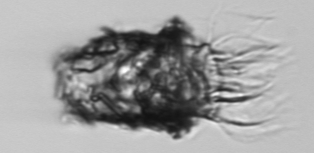
Label: Tintinnopsis